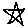
Label: star